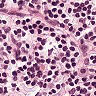
Metastatic tissue present: no